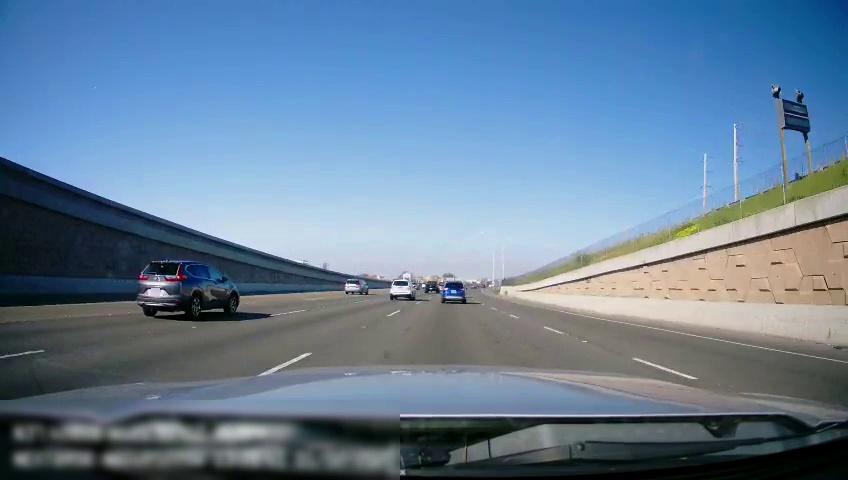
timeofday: Day
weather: Sunny
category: Drivable Space
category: Vehicles | SUV
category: Vehicles | SUV
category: Vehicles | Van
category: Vehicles | SUV
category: Vehicles | SUV
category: Lanes | Alternate Lane
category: Lanes | Alternate Lane
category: Lanes | Current Lane
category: Lanes | Alternate Lane
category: Lanes | Alternate Lane
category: Lanes | Alternate Lane
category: Traffic | Lights
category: Traffic | Lights